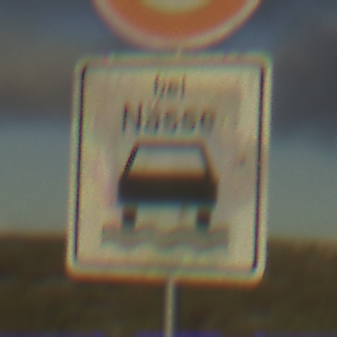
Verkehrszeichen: BeiNaesse
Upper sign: Geschwindigkeit60
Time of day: SunriseSunset
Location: Outdoor (Nature)
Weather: PartlyCloudy
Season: NotSpecified
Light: Natural